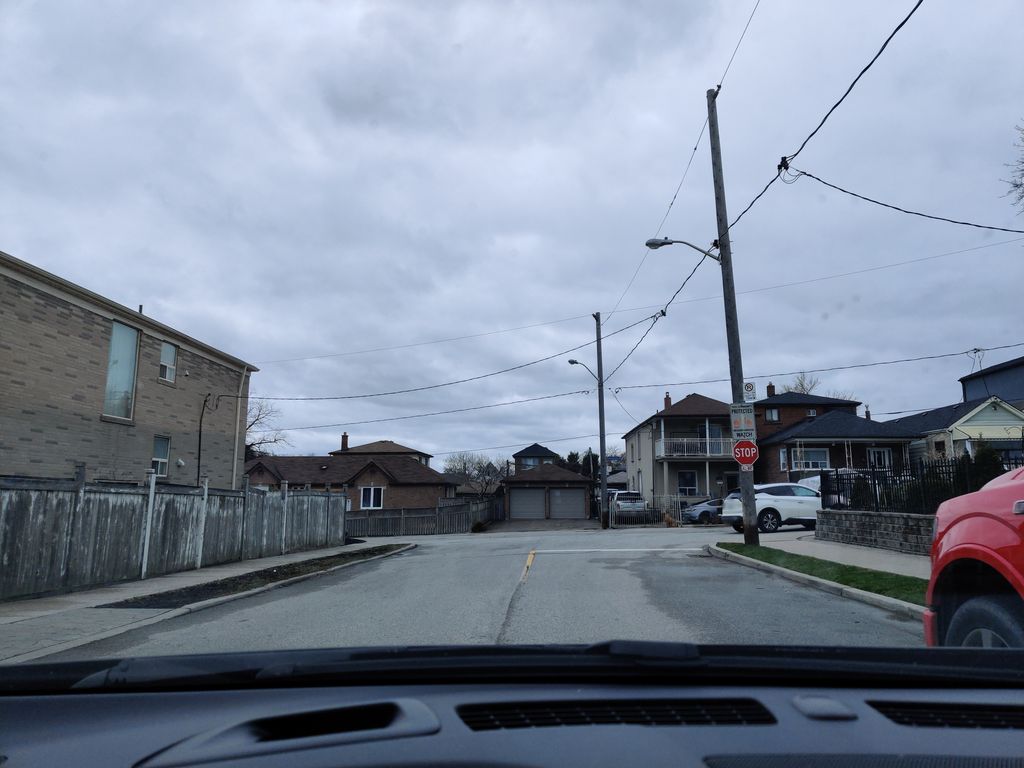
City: toronto